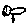
Label: bird